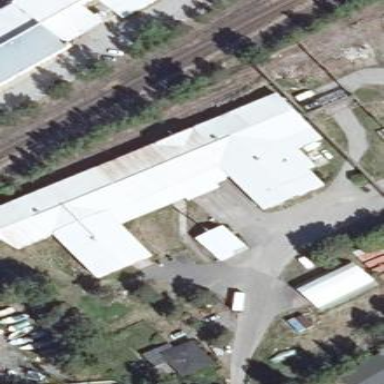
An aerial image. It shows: Warehouse.